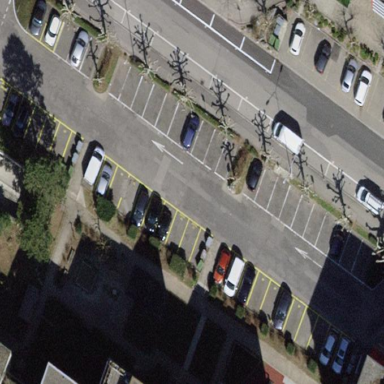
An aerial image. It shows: Parking area with surface.